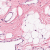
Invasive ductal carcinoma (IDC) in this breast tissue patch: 0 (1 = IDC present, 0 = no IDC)